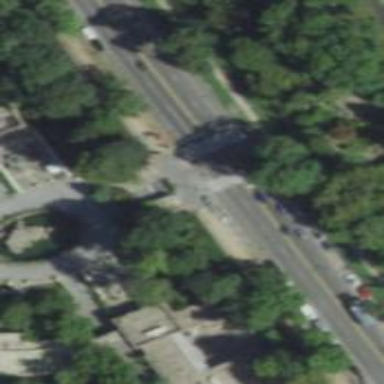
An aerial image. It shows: Traffic island located on footway.